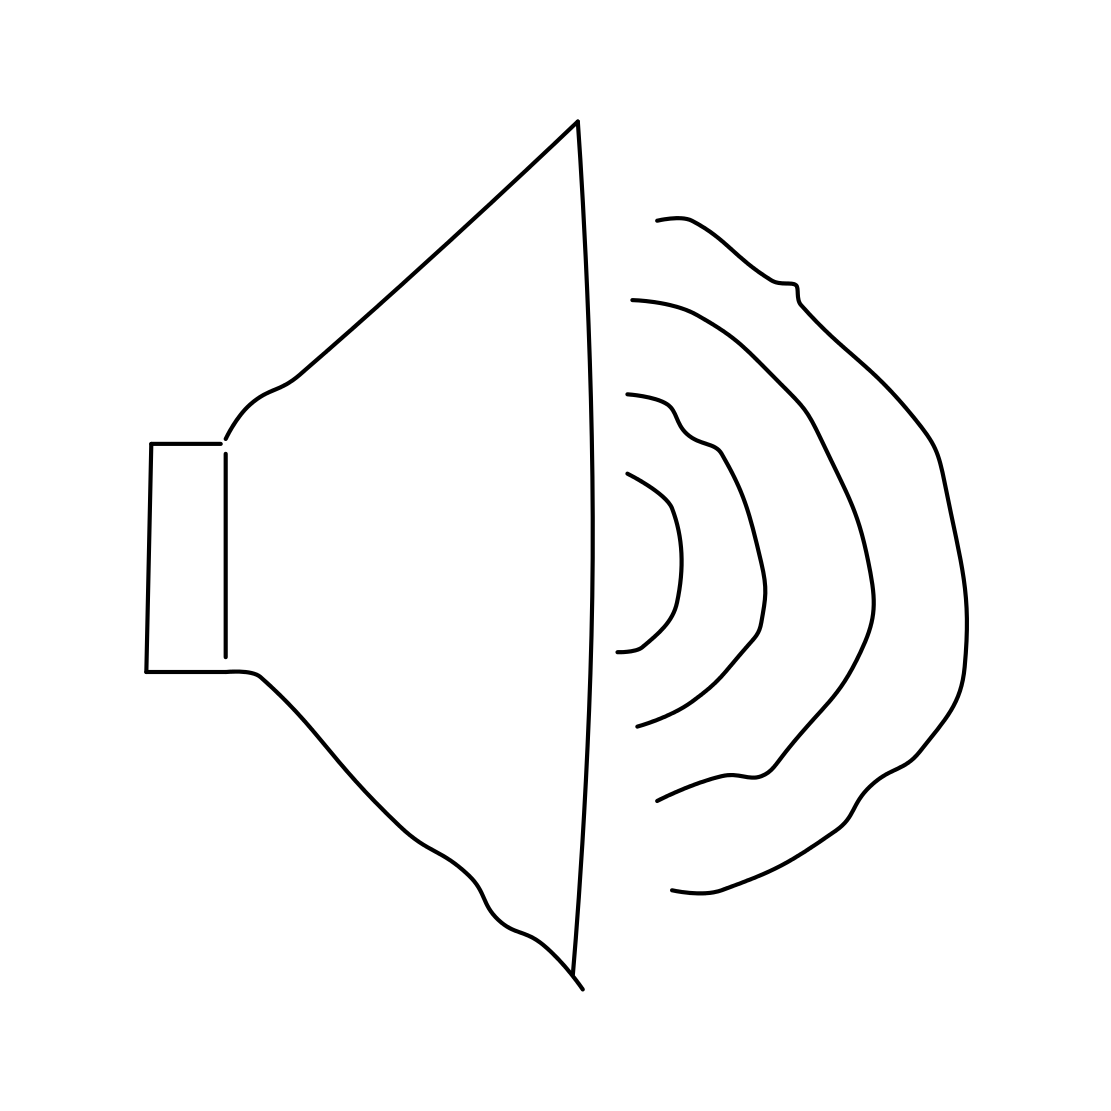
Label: loudspeaker